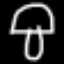
Label: mushroom